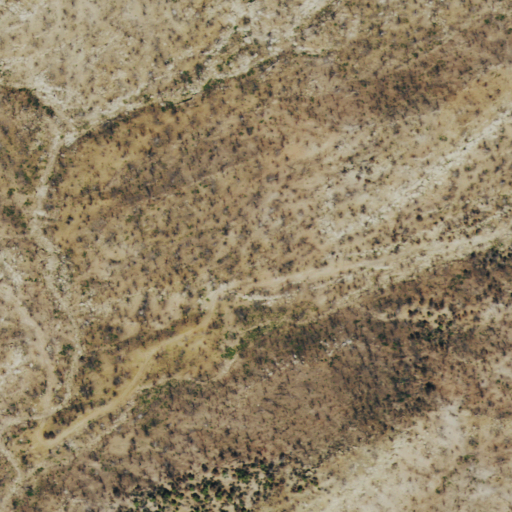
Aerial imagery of depression(s) in Colorado named Blue Basin containing grassland, shrub, and evergreen forest